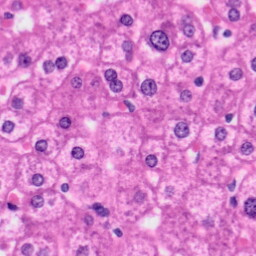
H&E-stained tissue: Liver